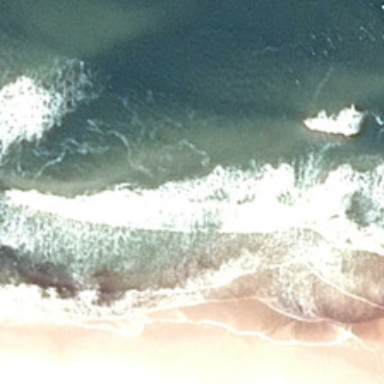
White waves in green ocean are near yellow beach .